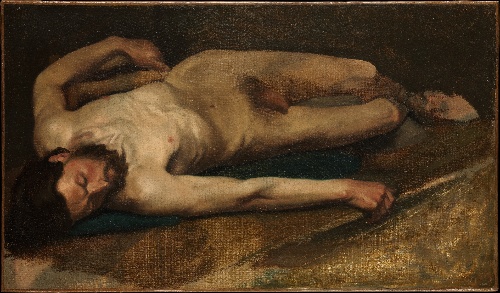
Title: Male Nude
Artist: Edgar Degas
Artist bio: French, Paris 1834–1917 Paris
Date: 1856
Object type: Painting
Classification: Paintings
Medium: Oil on canvas
Dimensions: 13 3/4 x 24 1/4 in. (34.9 x 61.6 cm)
Department: European Paintings
Credit line: Gift of Philip and Catherine Korsant, 2007
Accession year: 2007
Repository: Metropolitan Museum of Art, New York, NY
Tags: Male Nudes